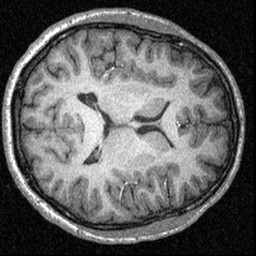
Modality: T1w
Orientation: axial
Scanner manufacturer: siemens
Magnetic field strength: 3 T
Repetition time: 1.57 s
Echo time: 0.00304 s